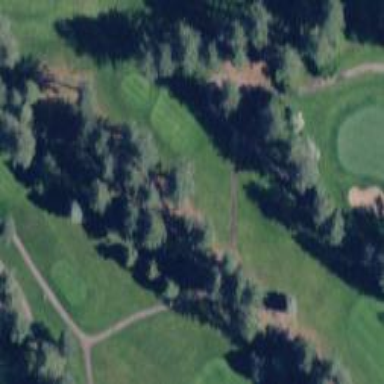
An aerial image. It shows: Service road used as golf cart path.